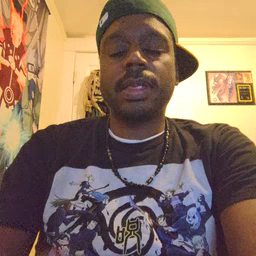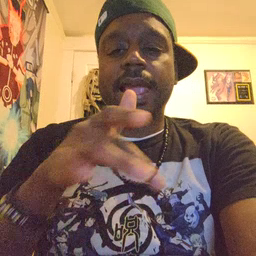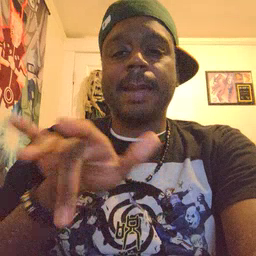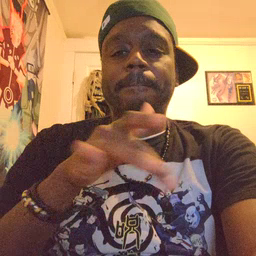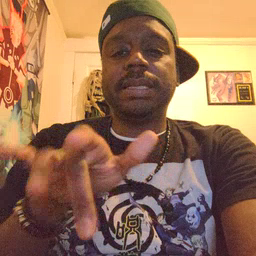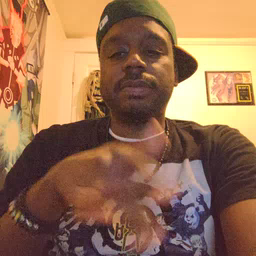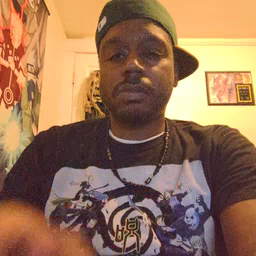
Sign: empty